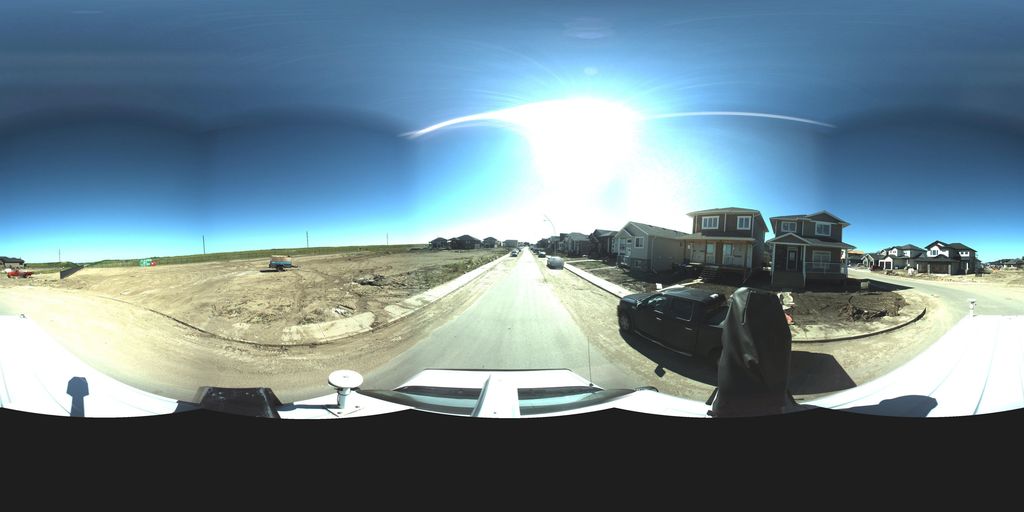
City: saskatoon